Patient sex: M
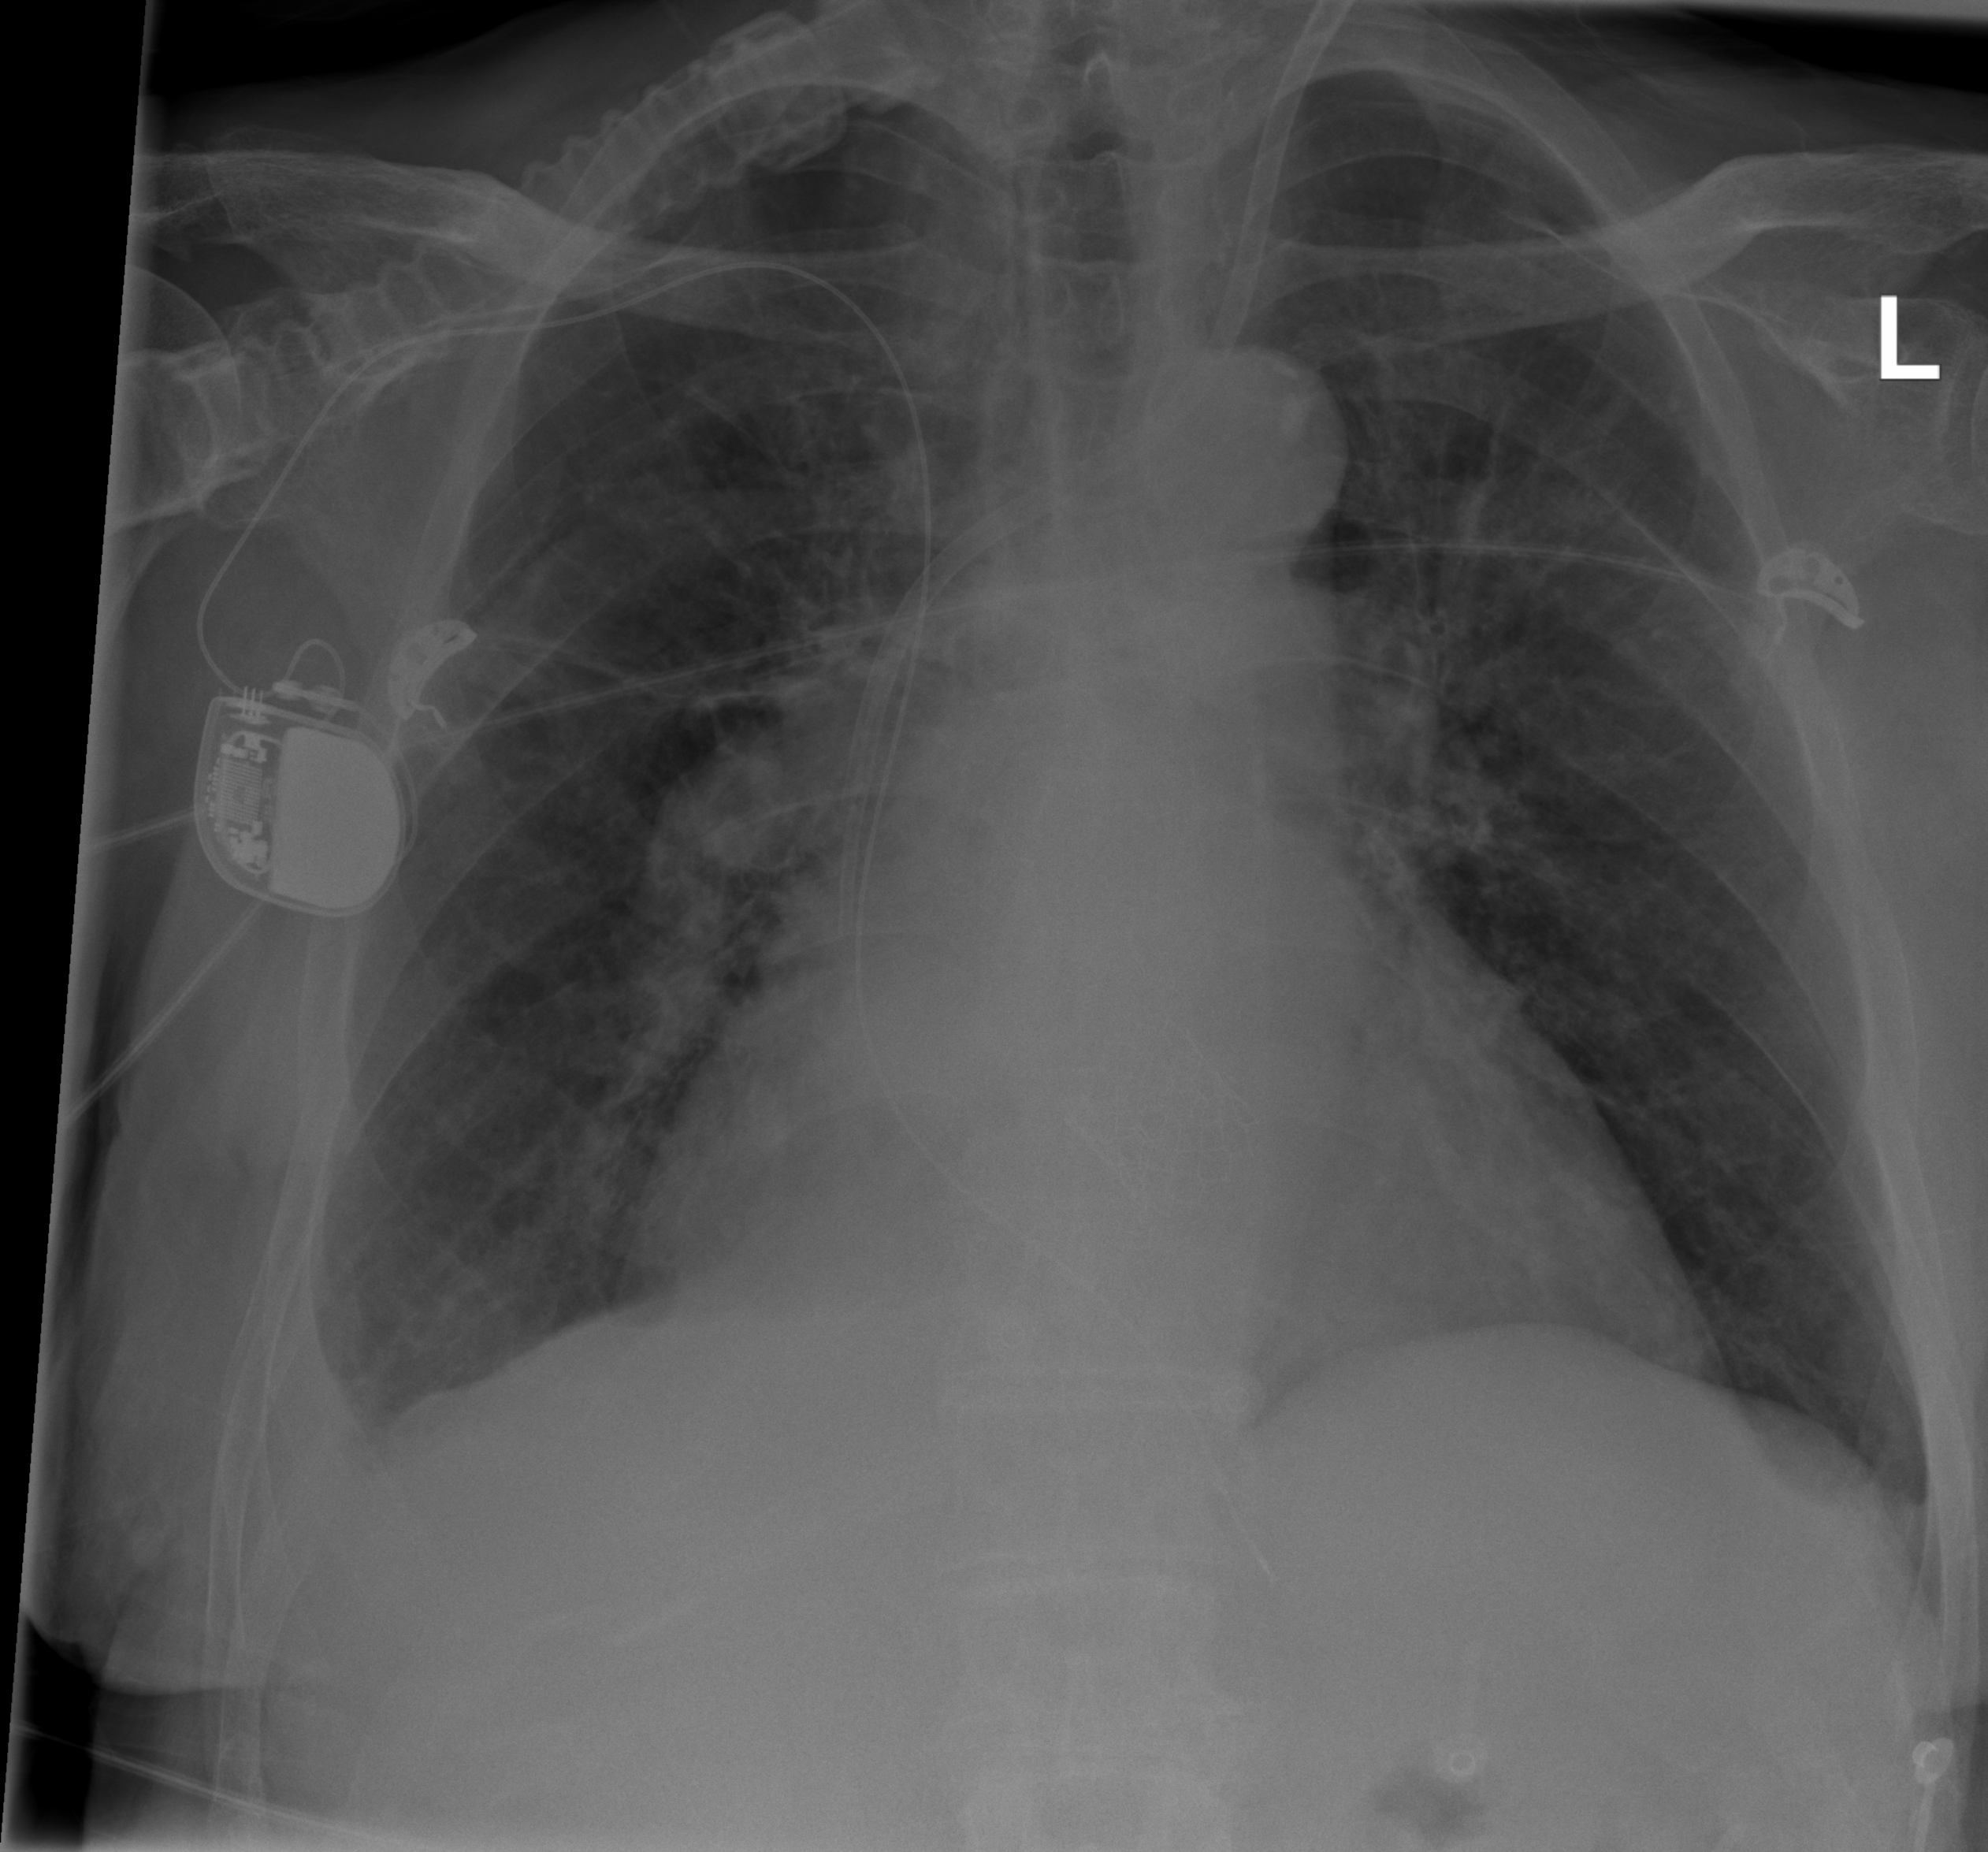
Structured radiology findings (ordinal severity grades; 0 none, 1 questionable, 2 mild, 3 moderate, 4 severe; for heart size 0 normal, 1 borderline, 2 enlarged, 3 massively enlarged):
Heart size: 2
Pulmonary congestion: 1
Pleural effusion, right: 1
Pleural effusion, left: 0
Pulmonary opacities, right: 0
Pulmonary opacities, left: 0
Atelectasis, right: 2
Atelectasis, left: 2